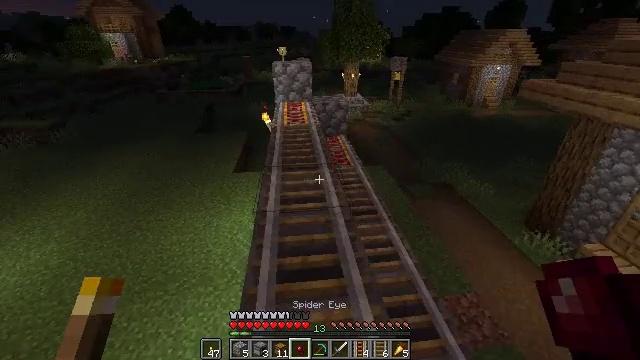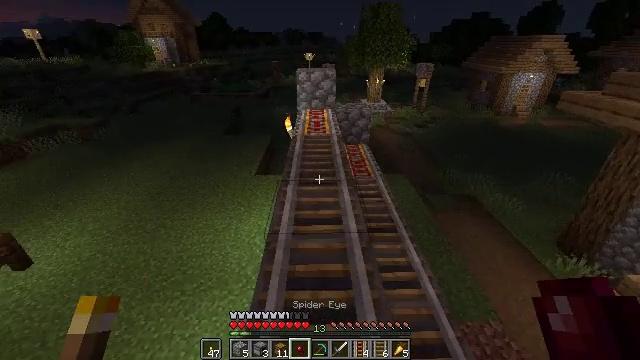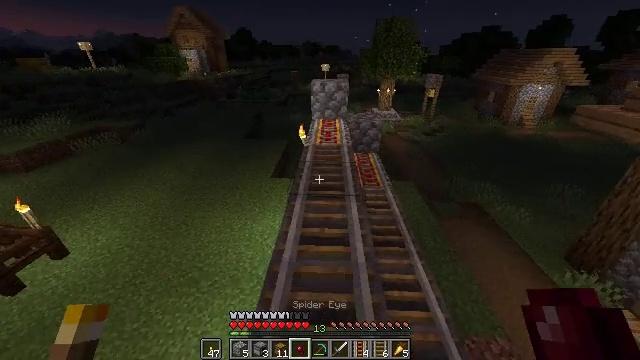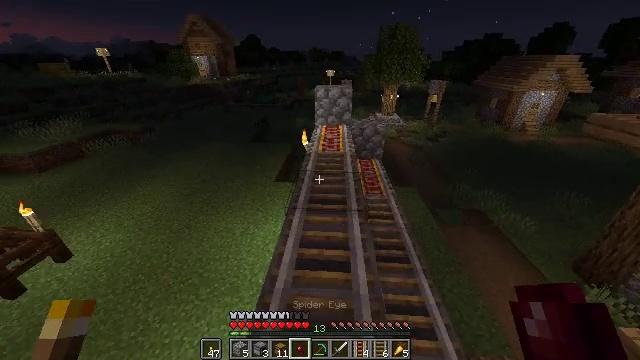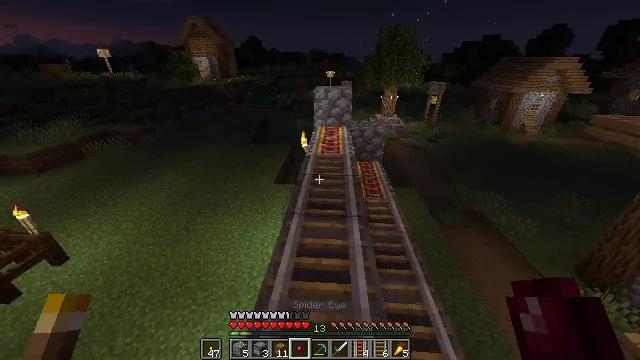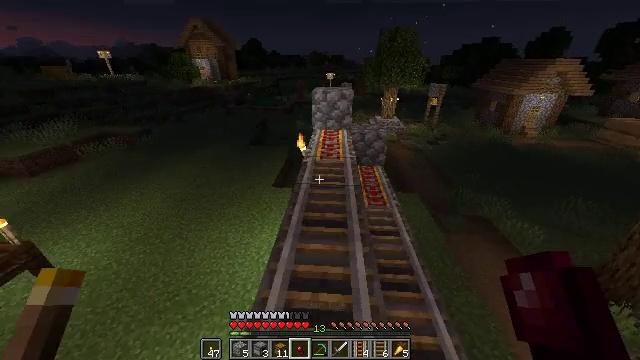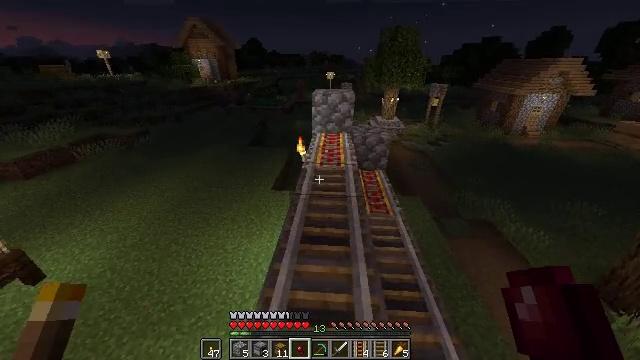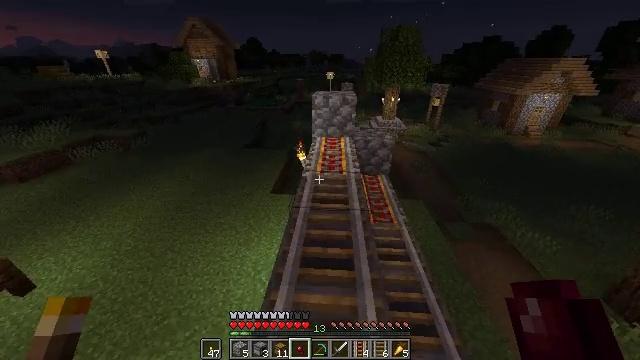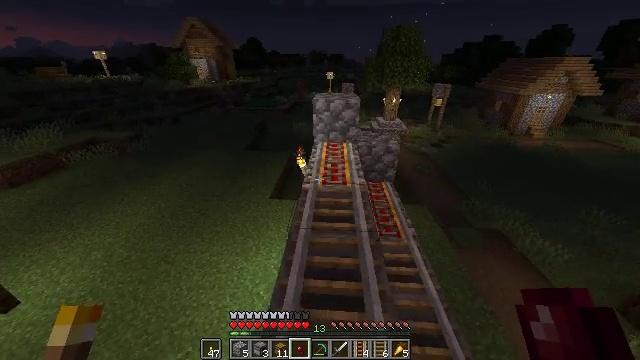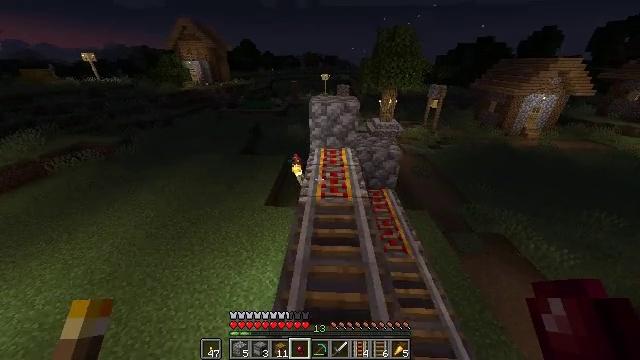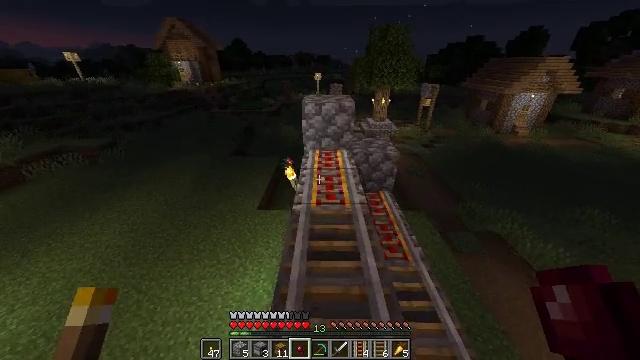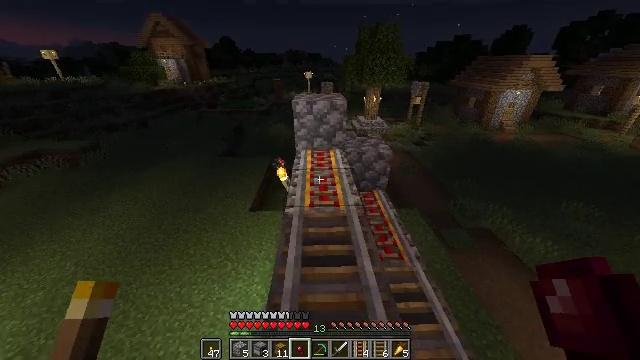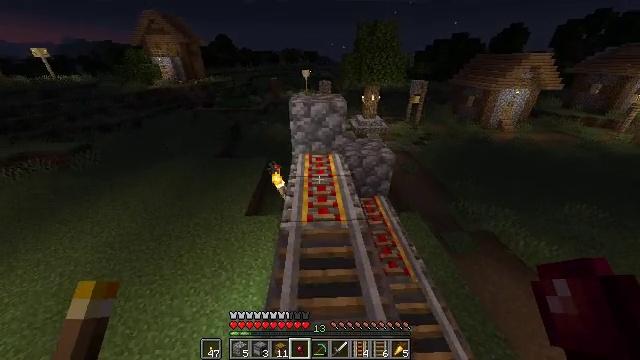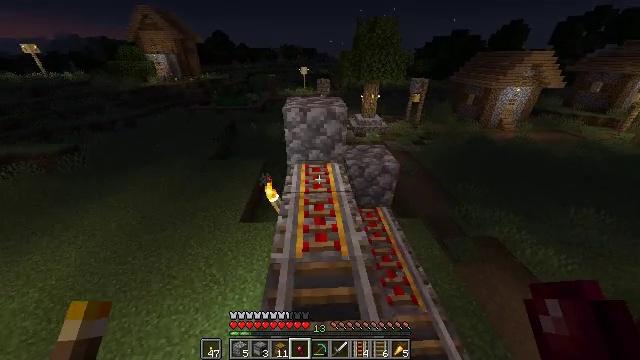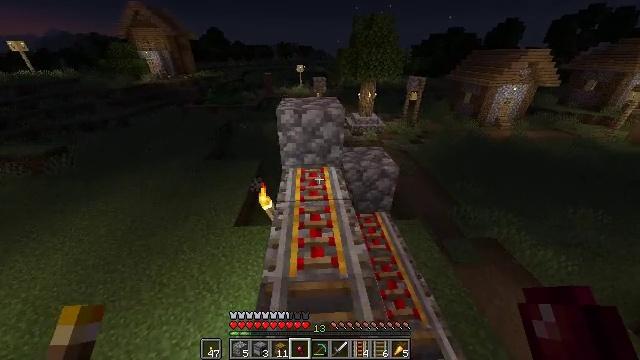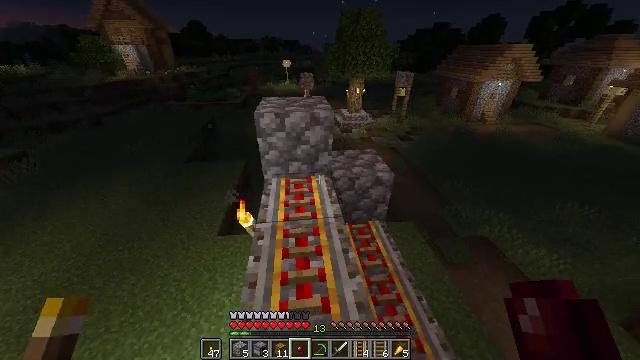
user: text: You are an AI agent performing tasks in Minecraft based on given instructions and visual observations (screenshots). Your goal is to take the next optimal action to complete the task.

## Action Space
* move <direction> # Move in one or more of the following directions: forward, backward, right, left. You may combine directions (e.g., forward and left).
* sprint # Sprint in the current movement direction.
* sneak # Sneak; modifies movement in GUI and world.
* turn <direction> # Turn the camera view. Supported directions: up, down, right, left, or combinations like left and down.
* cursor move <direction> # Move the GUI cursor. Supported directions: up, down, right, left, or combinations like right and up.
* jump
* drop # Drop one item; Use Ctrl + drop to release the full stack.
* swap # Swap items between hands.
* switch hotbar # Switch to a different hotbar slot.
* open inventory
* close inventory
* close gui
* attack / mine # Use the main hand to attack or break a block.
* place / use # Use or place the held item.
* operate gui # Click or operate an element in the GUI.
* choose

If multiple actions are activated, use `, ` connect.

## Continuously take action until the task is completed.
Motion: motion action
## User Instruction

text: Create a lever with crafting resources.
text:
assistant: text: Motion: move forward, sprint, turn left
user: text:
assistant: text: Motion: move forward, sprint, turn left
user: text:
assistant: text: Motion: move forward, sprint, turn left
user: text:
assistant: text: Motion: move forward, sprint
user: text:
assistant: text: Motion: move forward, sprint
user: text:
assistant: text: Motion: move forward
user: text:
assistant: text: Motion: move forward
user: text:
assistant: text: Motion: move forward
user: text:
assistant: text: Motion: move forward, turn right
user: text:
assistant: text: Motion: move forward, turn right
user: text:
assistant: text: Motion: move forward, turn right
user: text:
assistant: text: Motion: move forward
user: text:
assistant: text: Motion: move forward
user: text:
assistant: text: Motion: move forward
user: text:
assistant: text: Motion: move forward, turn right and down
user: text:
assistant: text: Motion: move forward, turn right
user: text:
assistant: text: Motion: move forward, turn right and down
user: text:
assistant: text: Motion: turn right
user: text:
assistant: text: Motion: turn right and down
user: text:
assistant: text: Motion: turn right and down
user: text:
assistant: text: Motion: turn right
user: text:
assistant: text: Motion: turn right
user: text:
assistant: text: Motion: turn right and down
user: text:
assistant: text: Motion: turn right and down
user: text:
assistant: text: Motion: turn right and down
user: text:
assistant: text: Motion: turn right
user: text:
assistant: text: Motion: move left, turn right
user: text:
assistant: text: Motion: move left, turn right
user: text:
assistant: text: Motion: move left, turn right
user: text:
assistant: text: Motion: turn right and up